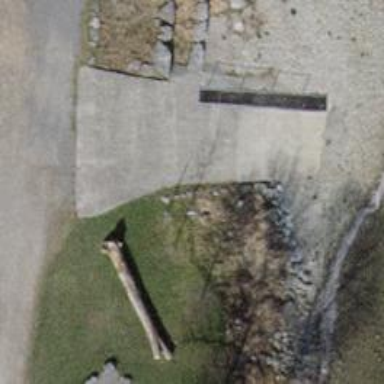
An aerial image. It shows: Slipway on leisure land.